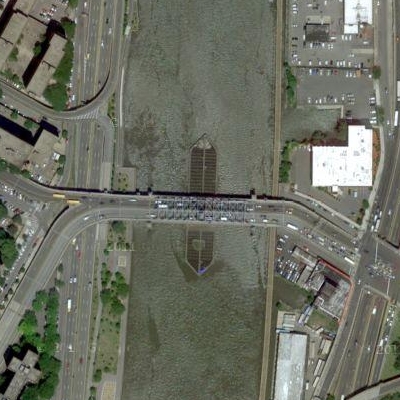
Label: RiverLake